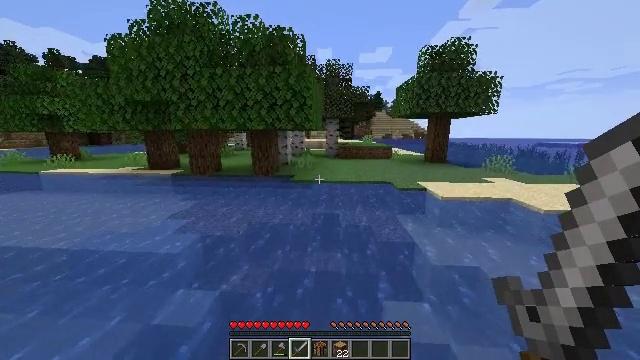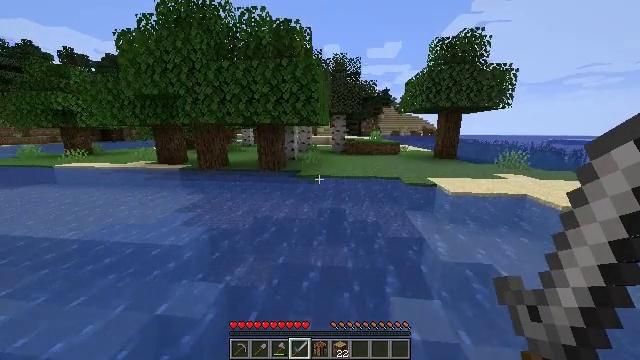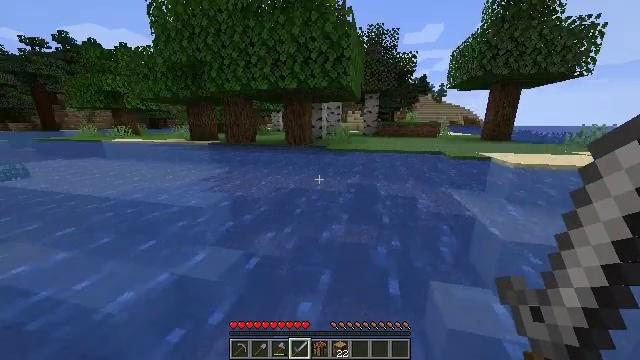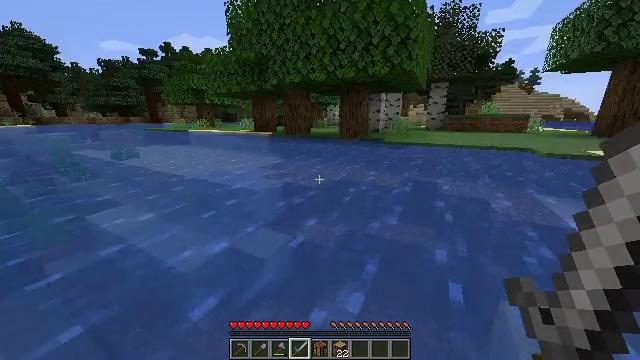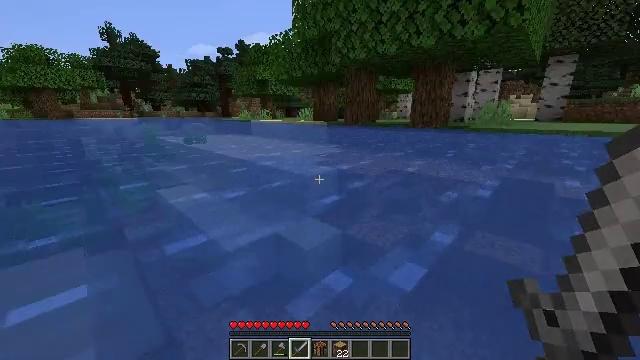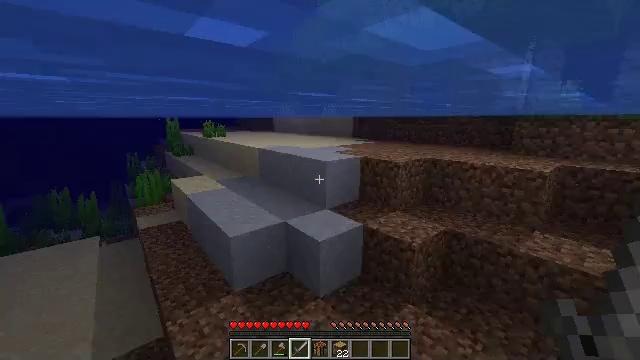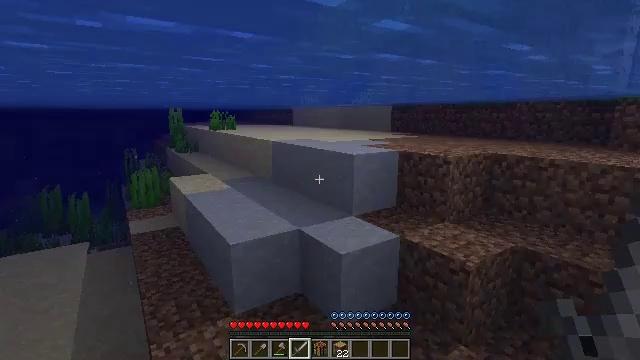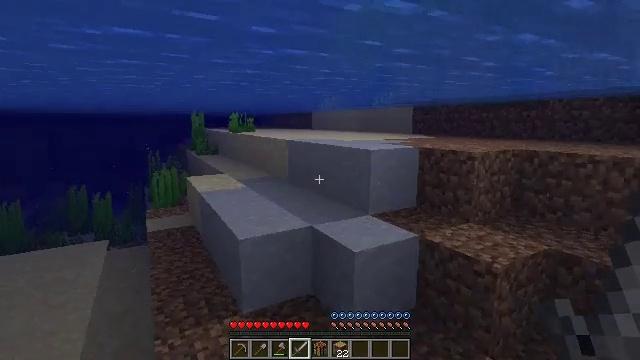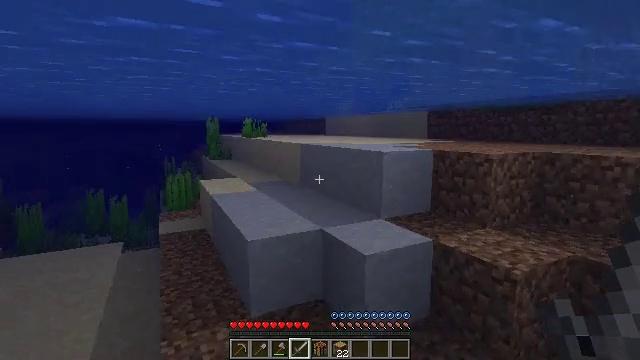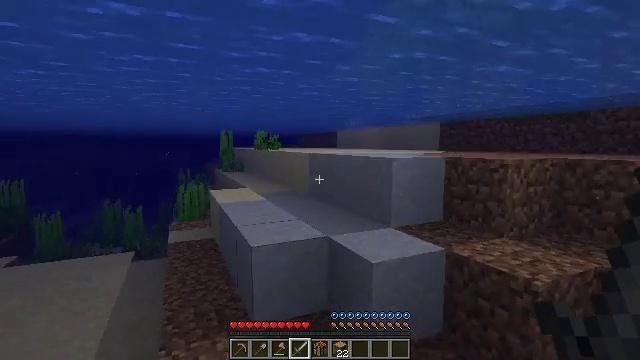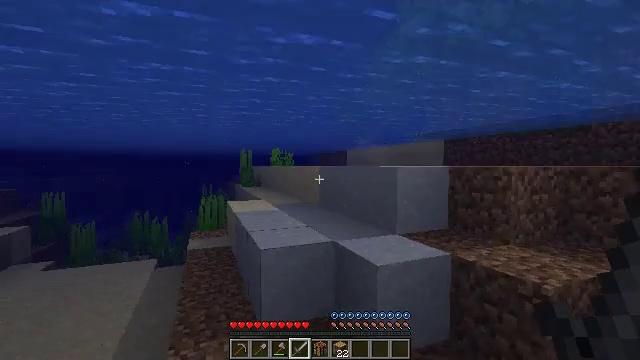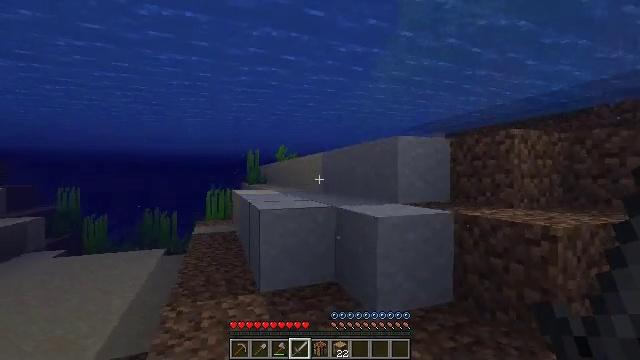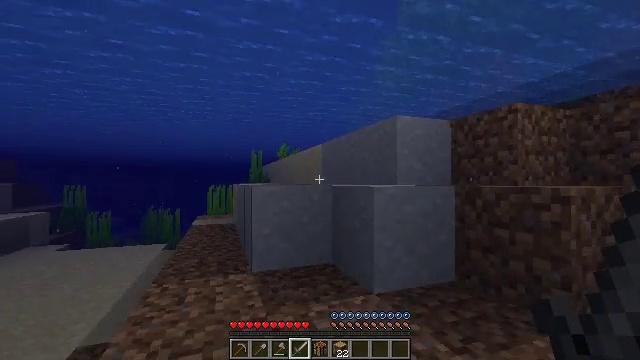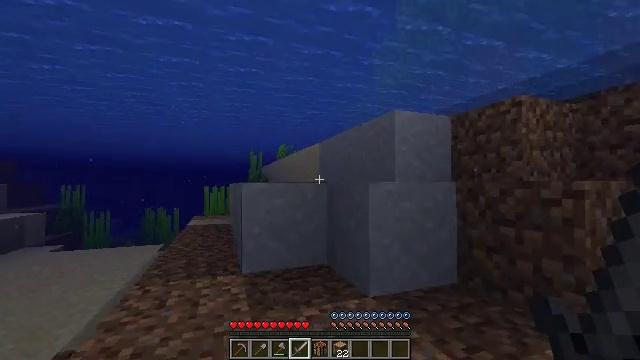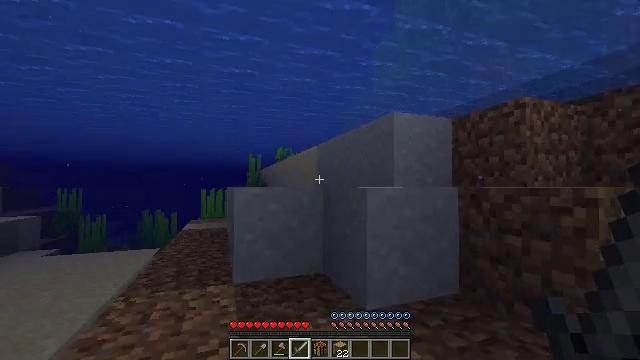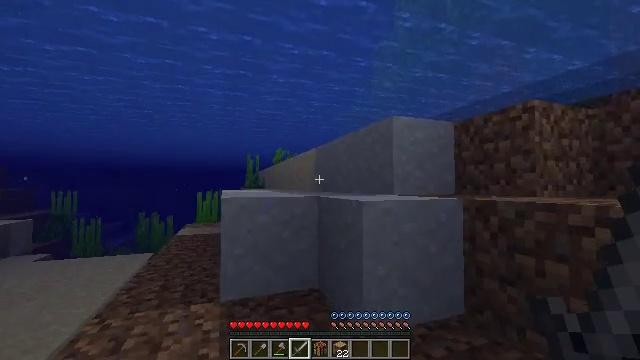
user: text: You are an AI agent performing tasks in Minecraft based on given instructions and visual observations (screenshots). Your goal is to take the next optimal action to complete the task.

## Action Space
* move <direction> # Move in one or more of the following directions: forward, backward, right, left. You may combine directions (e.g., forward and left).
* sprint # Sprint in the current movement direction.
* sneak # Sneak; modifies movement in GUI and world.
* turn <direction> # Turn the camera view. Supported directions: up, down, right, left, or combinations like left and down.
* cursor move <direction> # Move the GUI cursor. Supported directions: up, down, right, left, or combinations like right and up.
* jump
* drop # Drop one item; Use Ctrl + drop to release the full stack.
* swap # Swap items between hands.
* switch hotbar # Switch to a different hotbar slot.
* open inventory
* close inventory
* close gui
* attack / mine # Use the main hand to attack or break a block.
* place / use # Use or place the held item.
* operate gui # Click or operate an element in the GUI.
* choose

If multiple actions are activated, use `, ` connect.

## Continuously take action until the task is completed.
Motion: motion action
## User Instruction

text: Gather sweet berries from the bush.
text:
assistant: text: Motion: move forward, sprint, turn left
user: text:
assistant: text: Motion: move forward, sprint, turn left and down
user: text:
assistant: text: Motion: move forward, sprint, turn left and down
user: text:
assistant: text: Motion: move forward, sprint, turn left
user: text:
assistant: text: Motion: move forward, sprint, turn left and up
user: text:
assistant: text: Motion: move forward, sprint, turn left and up
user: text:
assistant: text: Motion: move forward, sprint, turn left and up
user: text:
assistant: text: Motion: move forward, sprint, turn left and up
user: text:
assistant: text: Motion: move forward, sprint, turn left and up
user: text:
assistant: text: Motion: move forward, sprint, turn left and up, jump
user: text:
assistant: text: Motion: move forward, sprint, turn left and up, jump
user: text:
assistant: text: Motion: move forward, sprint, turn up, jump
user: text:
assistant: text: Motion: move forward, sprint, jump
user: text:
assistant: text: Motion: move forward, sprint, jump
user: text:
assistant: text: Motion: move forward, sprint, jump
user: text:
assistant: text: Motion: move forward, sprint, jump
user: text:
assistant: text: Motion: move forward, sprint, jump
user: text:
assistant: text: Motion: move forward, sprint, jump
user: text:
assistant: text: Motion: move forward, sprint, jump
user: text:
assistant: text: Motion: move forward, sprint, jump
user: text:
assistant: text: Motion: move forward, sprint, jump
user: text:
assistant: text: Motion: move forward, sprint, jump
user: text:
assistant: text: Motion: move forward, sprint, jump
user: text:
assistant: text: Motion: move forward, sprint, turn down, jump
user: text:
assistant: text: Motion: move forward, sprint, turn down, jump
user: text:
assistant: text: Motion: move forward, sprint, turn down, jump
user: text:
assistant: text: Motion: move forward, sprint, turn down, jump
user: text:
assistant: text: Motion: move forward, sprint, jump
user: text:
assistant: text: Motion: move forward, sprint, turn down, jump
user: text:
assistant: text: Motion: move forward, sprint, turn right and down, jump